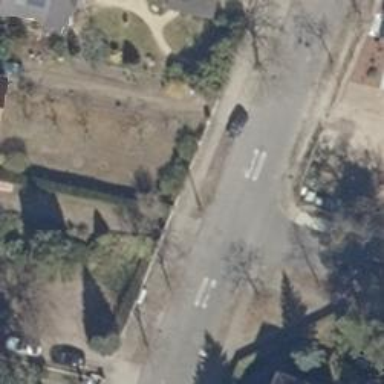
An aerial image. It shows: Driveway leading to service road.